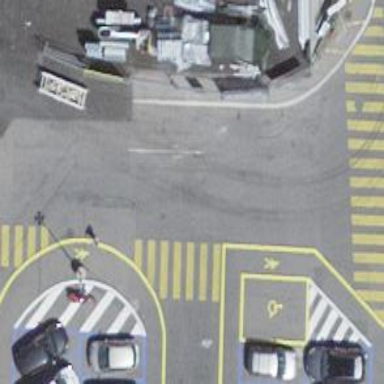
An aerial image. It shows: Parking aisle designated as service road.